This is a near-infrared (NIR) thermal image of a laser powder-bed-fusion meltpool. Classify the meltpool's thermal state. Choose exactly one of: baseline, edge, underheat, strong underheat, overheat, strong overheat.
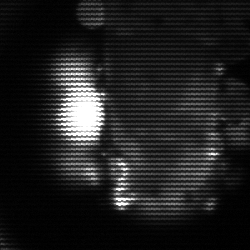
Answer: strong underheat